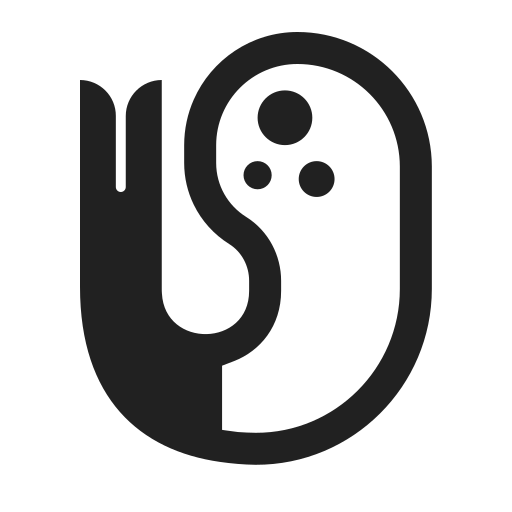
fried shrimp high contrast